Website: apple
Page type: payment
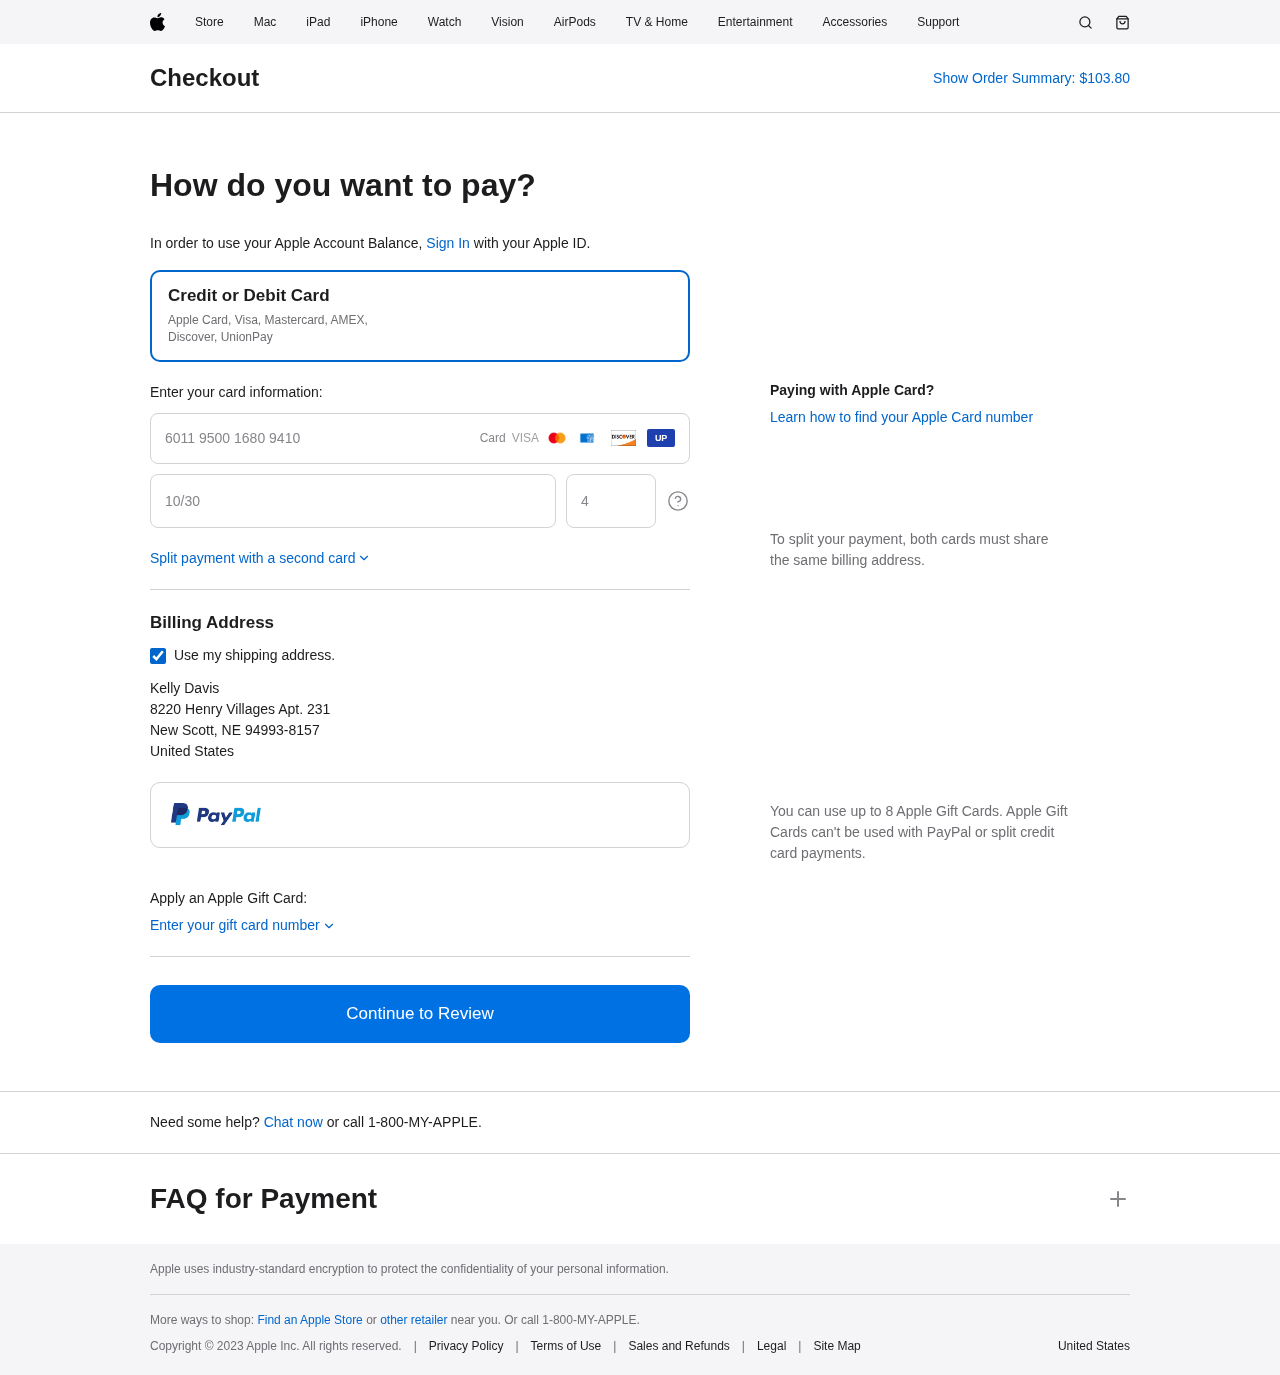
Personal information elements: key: PII_CARD_CVV
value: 491
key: PII_CARD_EXPIRY
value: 10/30
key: PII_CARD_NUMBER
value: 6011 9500 1680 9410
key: PII_COUNTRY
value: United States
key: PII_FULLNAME
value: Kelly Davis
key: PII_STREET
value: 8220 Henry Villages Apt. 231
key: PII_CITY_STATE_ZIP
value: New Scott, NE 94993-8157
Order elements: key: ORDER_TOTAL
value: $103.80